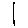
Label: line